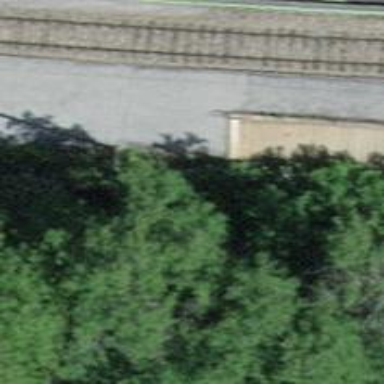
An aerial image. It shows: Road with steps.